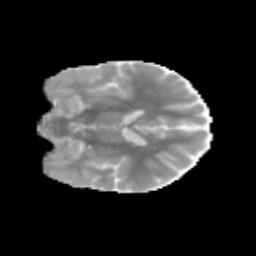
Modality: MD
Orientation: coronal
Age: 9
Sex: male
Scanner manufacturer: siemens
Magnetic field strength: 3 T
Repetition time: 3.8 s
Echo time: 0.07 s